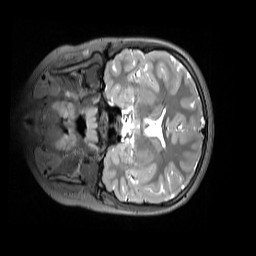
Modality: T2w
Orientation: coronal
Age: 11
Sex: female
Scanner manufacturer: siemens
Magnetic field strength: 3 T
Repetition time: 3.2 s
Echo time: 0.408 s